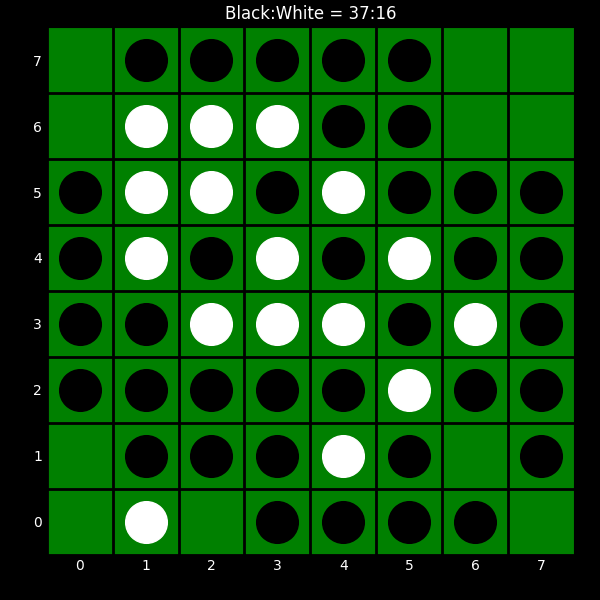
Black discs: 37
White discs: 16